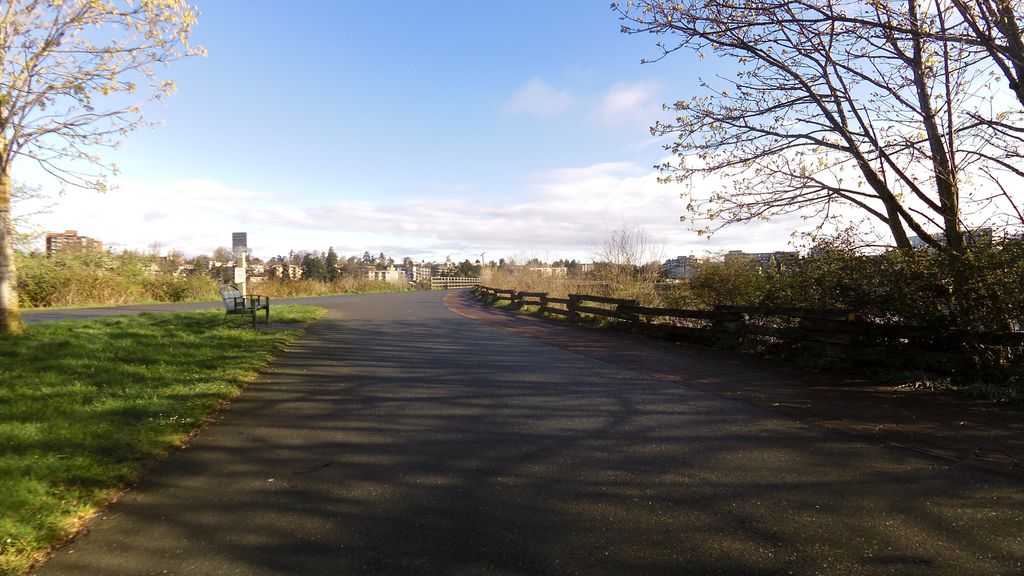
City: victoria